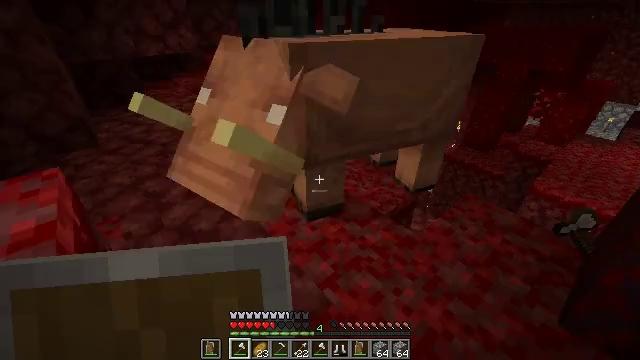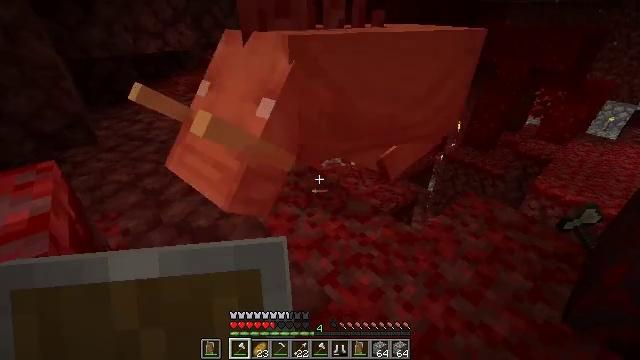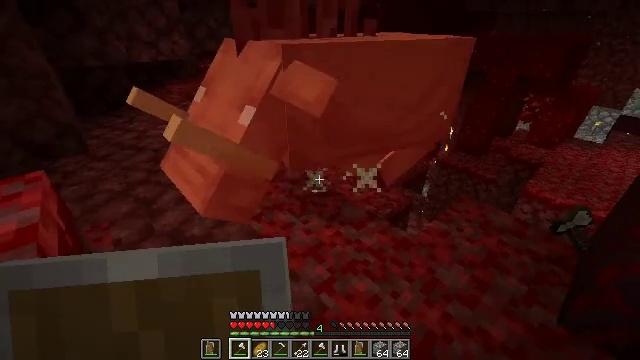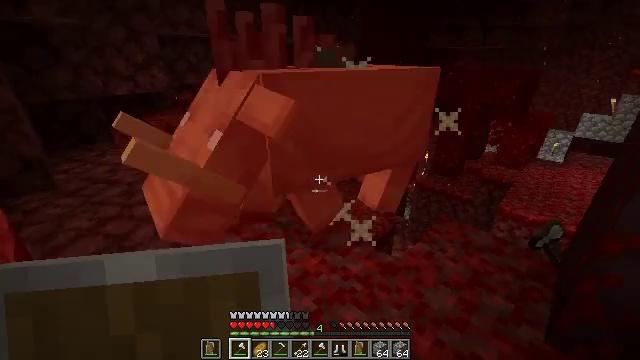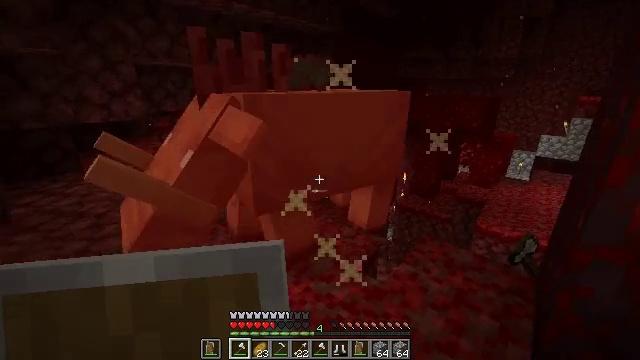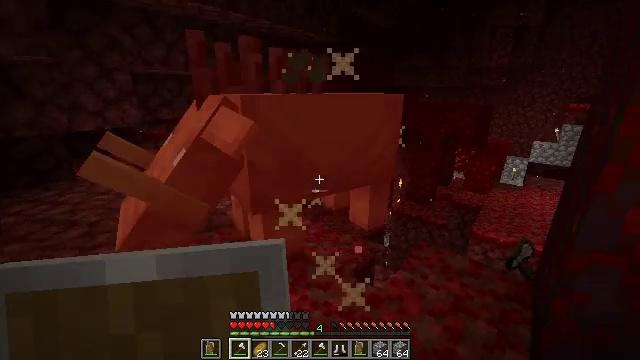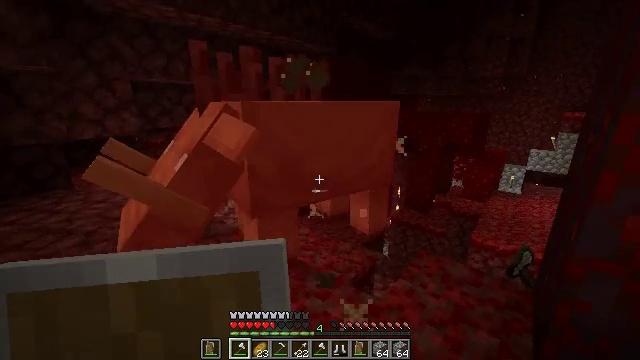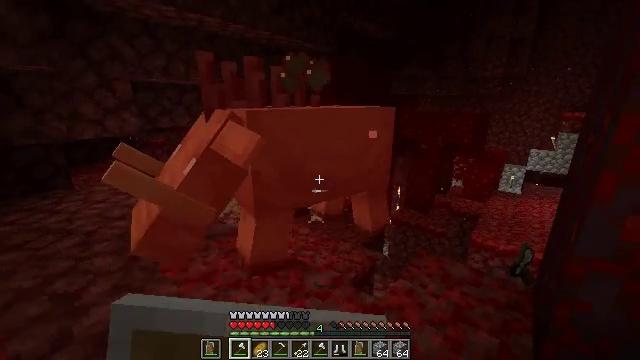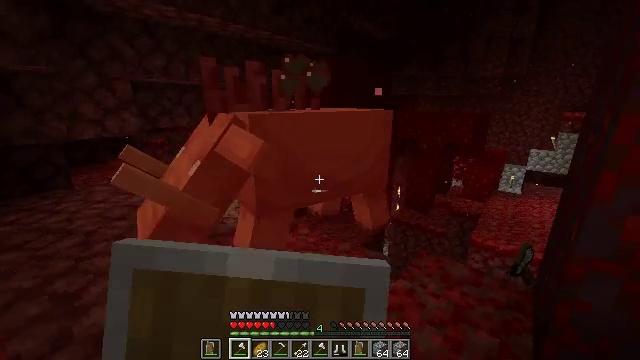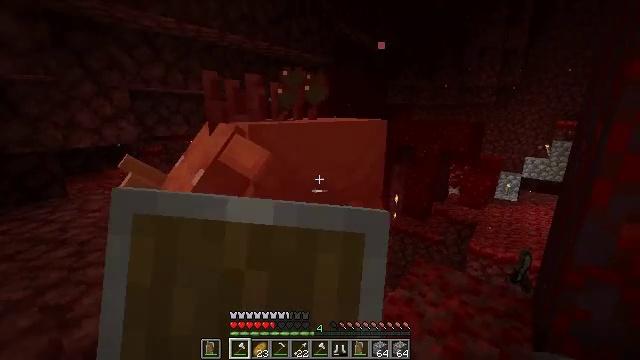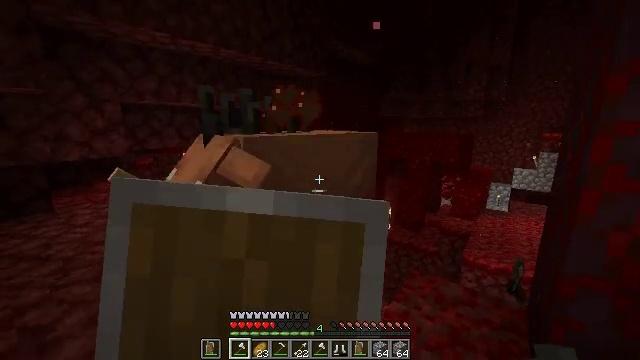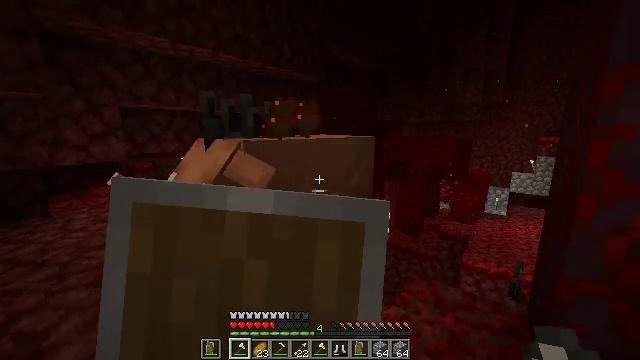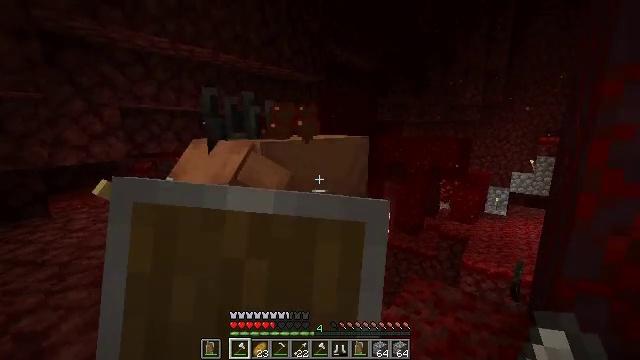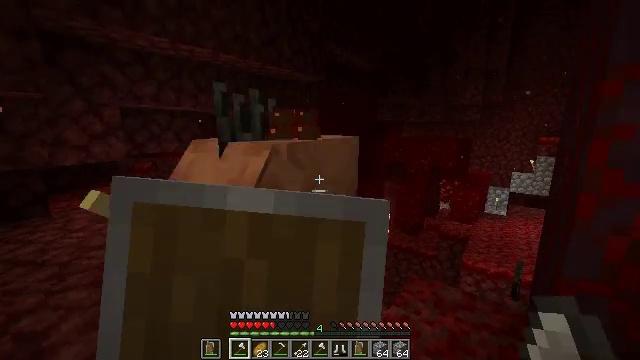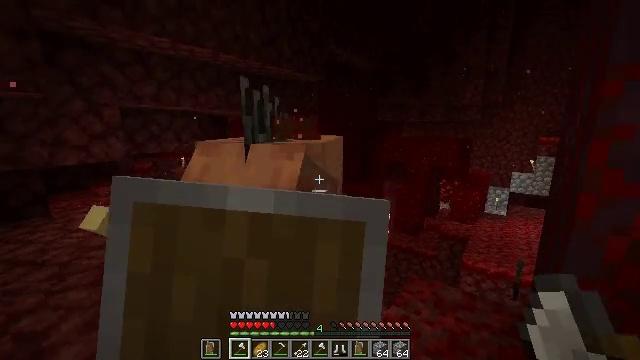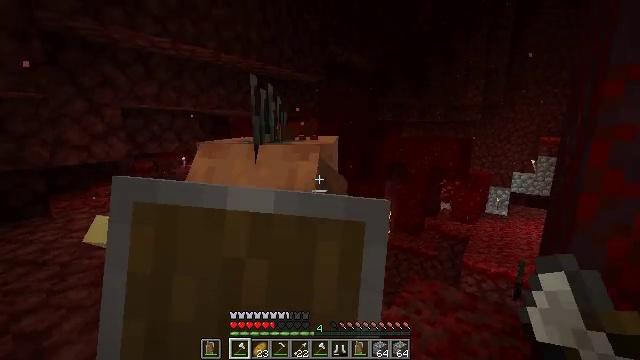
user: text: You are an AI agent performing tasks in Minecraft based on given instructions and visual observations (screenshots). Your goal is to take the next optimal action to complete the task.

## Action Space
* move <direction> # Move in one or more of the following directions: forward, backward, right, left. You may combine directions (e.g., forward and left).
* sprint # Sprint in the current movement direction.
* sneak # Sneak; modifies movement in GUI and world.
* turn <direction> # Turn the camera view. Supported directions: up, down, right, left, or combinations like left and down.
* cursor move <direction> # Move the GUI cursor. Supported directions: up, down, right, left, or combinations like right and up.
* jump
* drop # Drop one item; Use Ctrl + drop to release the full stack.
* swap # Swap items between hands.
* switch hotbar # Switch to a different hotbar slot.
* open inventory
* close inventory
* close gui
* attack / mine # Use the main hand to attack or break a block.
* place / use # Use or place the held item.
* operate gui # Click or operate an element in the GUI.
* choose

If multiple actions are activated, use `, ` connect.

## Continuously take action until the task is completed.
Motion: motion action
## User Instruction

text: Hunt a hoglin.
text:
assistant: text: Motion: no_op
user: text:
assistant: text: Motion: turn right and up
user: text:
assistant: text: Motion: turn right and up
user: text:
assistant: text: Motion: turn right and up
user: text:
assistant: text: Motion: turn up
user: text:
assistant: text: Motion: turn up
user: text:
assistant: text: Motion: use / place
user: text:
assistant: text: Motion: use / place
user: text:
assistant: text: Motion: turn up, use / place
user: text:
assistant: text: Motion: turn right and up, use / place
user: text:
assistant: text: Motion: use / place
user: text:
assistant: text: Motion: use / place
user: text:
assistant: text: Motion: use / place
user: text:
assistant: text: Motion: use / place
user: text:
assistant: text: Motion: use / place
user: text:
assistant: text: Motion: turn left, use / place
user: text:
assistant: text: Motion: turn left, use / place
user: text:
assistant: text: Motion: use / place
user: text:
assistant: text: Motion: use / place
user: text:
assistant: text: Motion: use / place
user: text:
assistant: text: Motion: use / place
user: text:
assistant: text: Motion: use / place
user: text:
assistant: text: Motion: use / place
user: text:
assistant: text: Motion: use / place
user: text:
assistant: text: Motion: turn left, use / place
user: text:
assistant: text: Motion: turn left and down, use / place
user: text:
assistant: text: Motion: turn down, use / place, jump
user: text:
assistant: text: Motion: turn down, jump
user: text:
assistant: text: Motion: turn down, jump
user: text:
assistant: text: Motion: turn down